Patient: sex F, age 83
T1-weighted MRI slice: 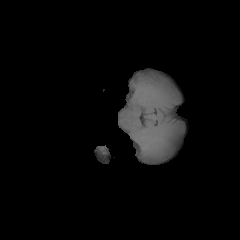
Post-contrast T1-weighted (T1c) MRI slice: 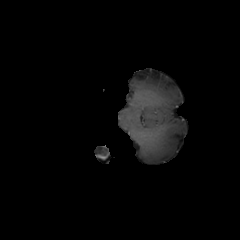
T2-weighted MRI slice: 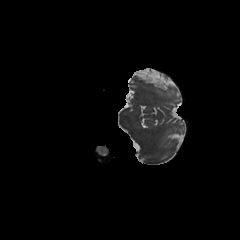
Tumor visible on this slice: no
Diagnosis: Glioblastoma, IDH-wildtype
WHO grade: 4